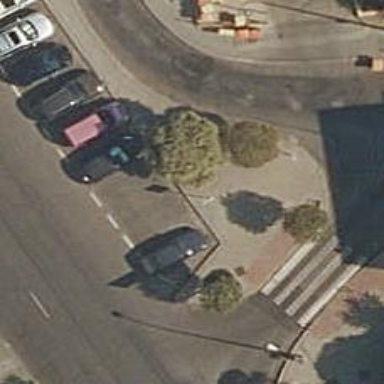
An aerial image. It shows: Sidewalk along the footway.